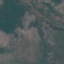
Land use / land cover: HerbaceousVegetation